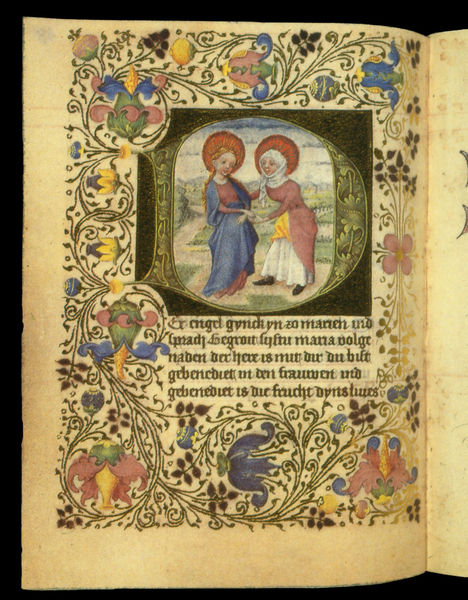
Titel: Lochner-Gebetsbuch
Künstler: Stefan Lochner
Institution: Darmstadt, Universitäts- und Landesbibliothek
Schlagwörter: blau, blätter, vogel, frauen, grün, blume, blumen, bunt, frau, kleid, zeichnung, ornament, bibel, neues testament, rahmen, bild, vögel, ranken, schrift, papier, unterhaltung, verzierung, deutsch, buch, seite, text, initiale, pergament, heiligenschein, begegnung, elisabeth, heilige, zier, fleurs, maria, handschrift, heimsuchung, heilige schrift, latein, gothique, buchmalerei, moyen age, psalter, manuskript, calligraphie, livre, illumination, shrift, personnages, décorations, ancien, incipit, manuscrit, parchemin, d, fioritures